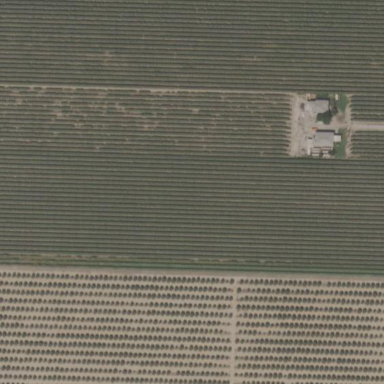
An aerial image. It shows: Vineyard.